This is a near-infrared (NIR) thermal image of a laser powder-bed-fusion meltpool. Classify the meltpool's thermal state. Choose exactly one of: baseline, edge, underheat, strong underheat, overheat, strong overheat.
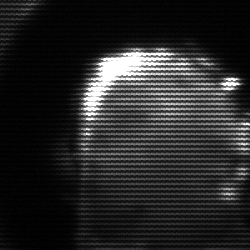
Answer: baseline